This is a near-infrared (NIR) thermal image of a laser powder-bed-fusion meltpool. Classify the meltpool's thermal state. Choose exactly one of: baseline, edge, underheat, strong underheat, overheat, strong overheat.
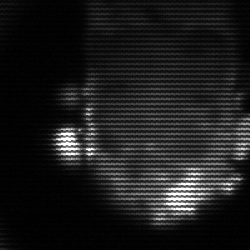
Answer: baseline